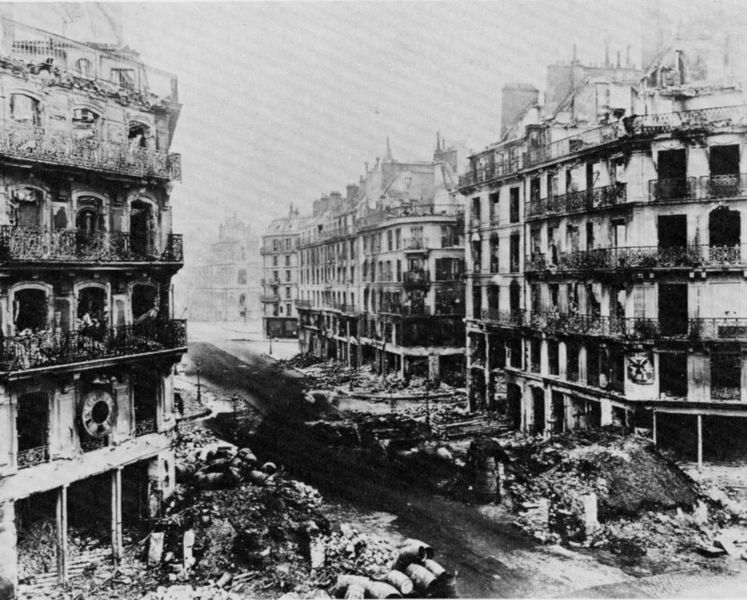
Titel: La rue de Rivoli, mai 1871
Künstler: H. Roger Viollet
Standort: viele Standorte
Institution: Seriendruck
Schlagwörter: adler, weiß, stadt, fenster, frankreich, grau, laterne, paris, schwarz, strasse, dach, eis, gebäude, haus, schnee, architektur, stein, steine, tod, tot, bild, häuser, deutschland, balkon, fassade, fassaden, wohnhäuser, dächer, schornsteine, nebel, schlucht, winter, platz, schutt, schutthaufen, brand, krieg, schaden, trümmer, zerstörung, menschenleer, balkone, foto, fotografie, photographie, hitler, ruine, berlin, bomben, schwarz weiss, ruinen, photo, rue, kaputt, strassen, dreck, fässer, wien, dresden, fotographie, asche, nachher, schwaz, schwrzweiß, innenstadt, nachkriegszeit, bombe, bombenangriff, ausgebrannt, bombenkrieg, weltkrieg, zweiter weltkrieg, bombardierung, ausgebombt, luftangriff, allierte, trummer, zertörung, friedrichstraße, 2. weltkrieg, schuttberge